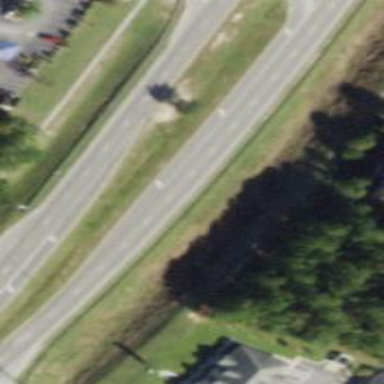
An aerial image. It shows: Asphalt road classified as primary highway with expressway characteristics.